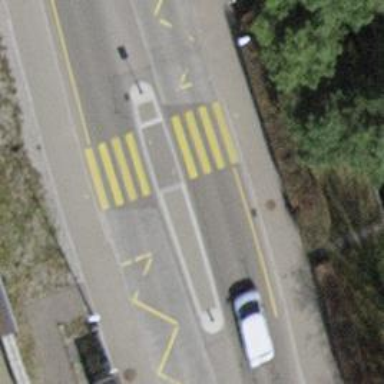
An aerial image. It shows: Uncontrolled zebra crossing with central island.